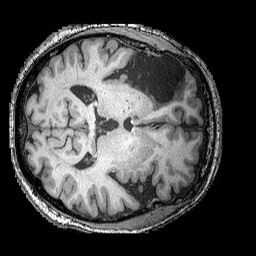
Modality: T1w
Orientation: axial
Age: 59
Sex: male
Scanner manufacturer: siemens
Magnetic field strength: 3 T
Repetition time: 2.25 s
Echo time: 0.00415 s